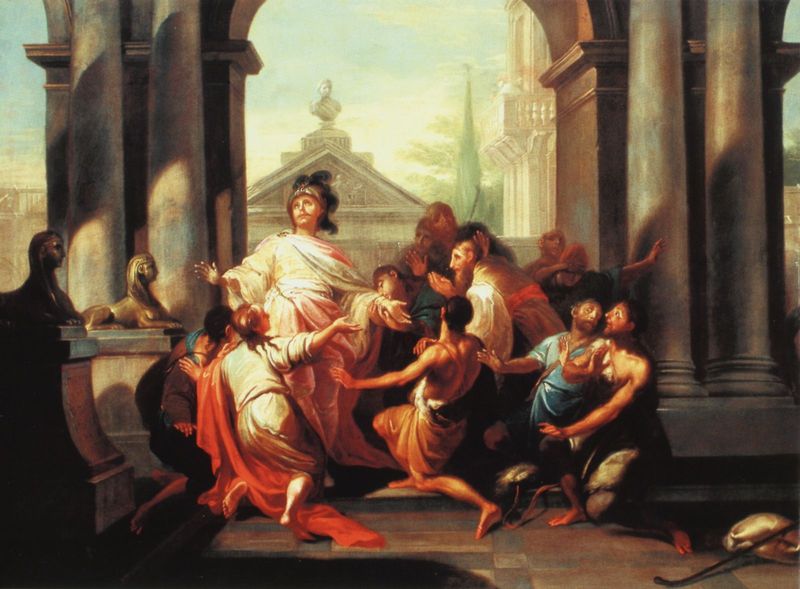
Titel: Josef gibt sich seinen Brüdern zu erkennen
Künstler: Carl H. Henrici
Institution: Brixen, Diözesanmuseum
Schlagwörter: blau, gemälde, schatten, weiß, menschen, licht, männer, säulen, rot, stock, bogen, kaiser, büste, antike, erschrecken, knien, furcht, helm, staunen, griechenland, diskussion, huldigung, tempel, disput, sphinx, tympanon, philosophie, erstaunen, stoa, philosophen